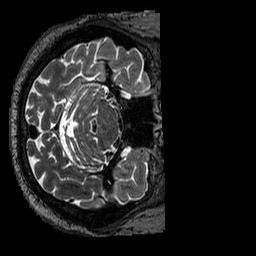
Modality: T2w
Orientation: axial
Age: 64
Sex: male
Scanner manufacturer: siemens
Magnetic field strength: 3 T
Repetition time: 3.2 s
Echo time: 0.567 s